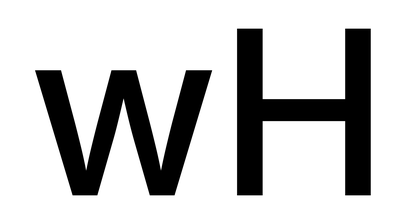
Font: Inter_Medium